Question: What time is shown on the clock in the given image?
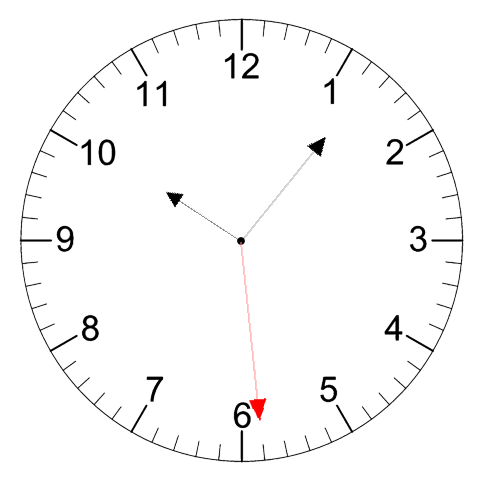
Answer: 10:06:29